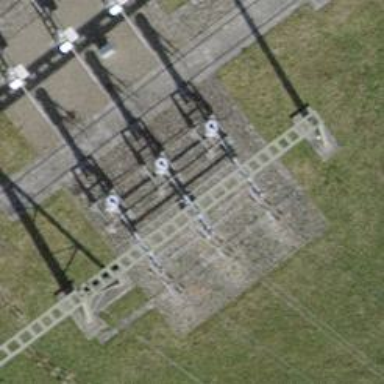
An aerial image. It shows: Insulator used in power systems.